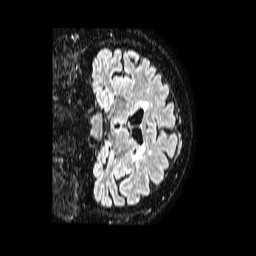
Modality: FLAIR
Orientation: coronal
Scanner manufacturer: philips
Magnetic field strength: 1.5 T
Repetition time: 4.8 s
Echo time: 0.3 s